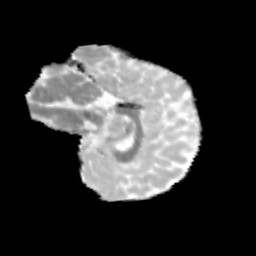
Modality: MD
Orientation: sagittal
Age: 9
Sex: male
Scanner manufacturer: siemens
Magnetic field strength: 3 T
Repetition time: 3.8 s
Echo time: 0.07 s